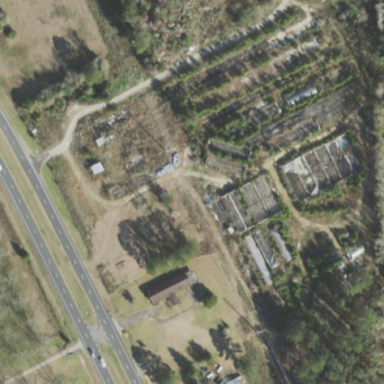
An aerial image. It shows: Plant nursery area.